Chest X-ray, AP view. Patient: 24 years old, sex M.
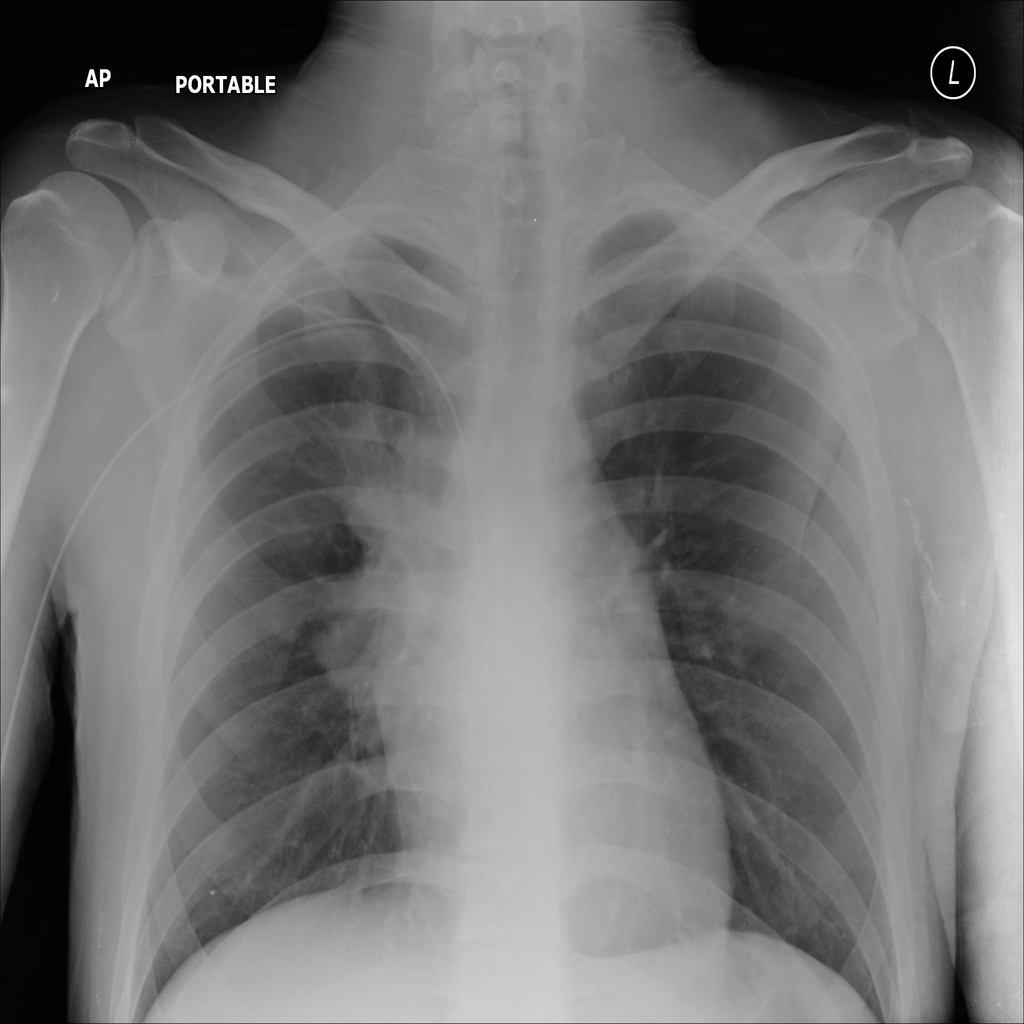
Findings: No Finding